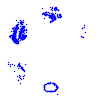
Particle: kaon